Question: I am working with 'iPad' Application. I am trying to show the 'UIPopOverController' from clicking the button. But when I do that with my following code,
Here it is my code.
'''
self.contentSizeForViewInPopover = CGSizeMake(320, 500);
SignatureViewController *signatureViewController = [[SignatureViewController alloc]initWithNibName:@"SignatureViewController" bundle:nil];
signatureViewController.delegate = self;
signatureViewController.title = @"Draw Signature";
UINavigationController *navController = [[UINavigationController alloc]initWithRootViewController:signatureViewController];
UIPopoverController *popover = [[UIPopoverController alloc] initWithContentViewController:navController];
UIBarButtonItem *doneButton = [[UIBarButtonItem alloc]initWithBarButtonSystemItem:UIBarButtonSystemItemDone target:self action:@selector(doneButtonPressed:)];
[signatureViewController.navigationItem setRightBarButtonItem:doneButton];
[popover presentPopoverFromRect:signatureImageView.frame inView:self.view permittedArrowDirections:UIPopoverArrowDirectionDown animated:YES];
self.popOverController = popover;
'''
My popover looks like this.

Its also showing on the navigation bar. What I am doing wrong in my code? Any help would be appreciated.
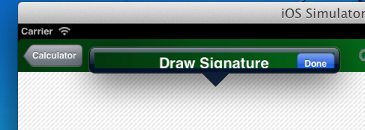
Answer: Couple of things you could check here:
- 'self.contentSizeForViewInPopover = CGSizeMake(320, 500);''signatureViewController'- 'UIPopoverArrowDirectionDown''UIPopoverArrowDirectionAny'